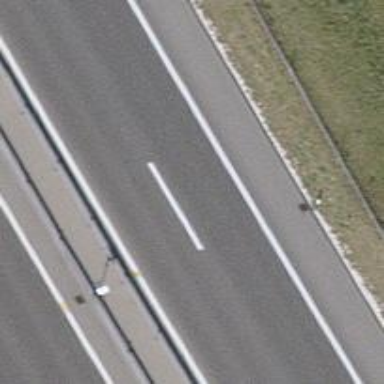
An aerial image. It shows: Asphalt motorway.